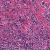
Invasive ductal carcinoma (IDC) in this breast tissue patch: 1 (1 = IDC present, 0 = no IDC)